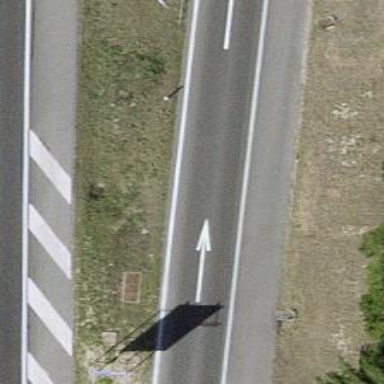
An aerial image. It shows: Asphalt motorway link.